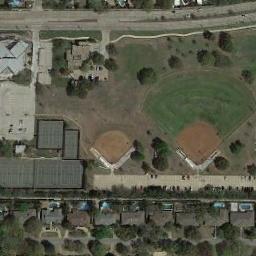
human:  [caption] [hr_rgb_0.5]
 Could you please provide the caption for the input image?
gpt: In the picture there is a baseball field and a parking lot .

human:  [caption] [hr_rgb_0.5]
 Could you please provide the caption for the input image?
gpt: Two baseball diamonds are surrounded by many buildings and trees .

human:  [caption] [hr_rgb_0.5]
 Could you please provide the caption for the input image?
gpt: There is a simple baseball diamond in the wasteland next to the house .

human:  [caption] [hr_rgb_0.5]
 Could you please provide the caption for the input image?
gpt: Two adjacent baseball diamonds on the lawn with some trees and the medium residential area beside .

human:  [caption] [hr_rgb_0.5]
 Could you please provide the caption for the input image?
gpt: Many buildings are next to  the baseball diamonds .